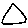
Label: triangle